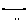
Label: line